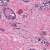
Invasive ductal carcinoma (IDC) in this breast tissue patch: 0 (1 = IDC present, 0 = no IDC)